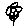
Label: flower